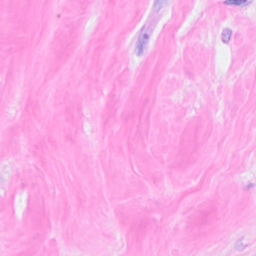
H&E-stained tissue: Breast